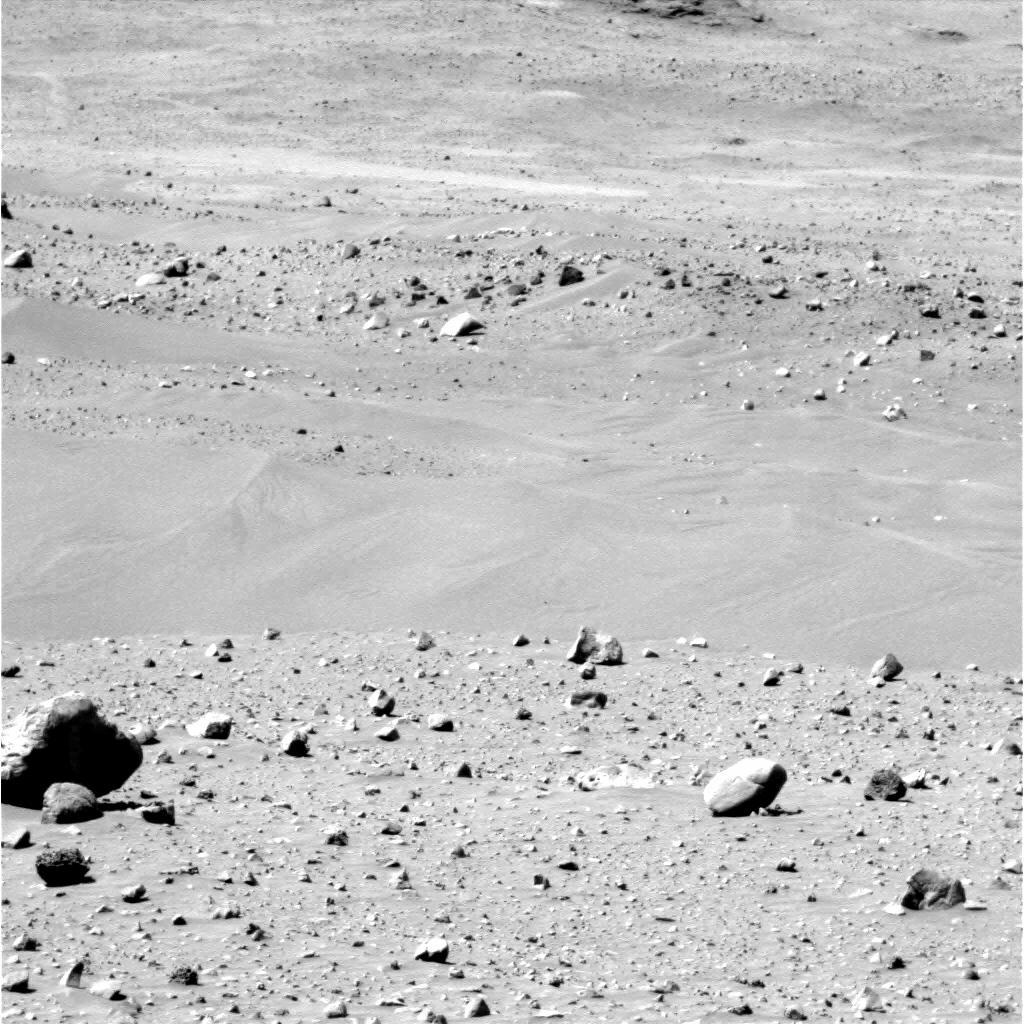
Terrain classes present: Gravel / Sand / Soil, Rock, Shadow